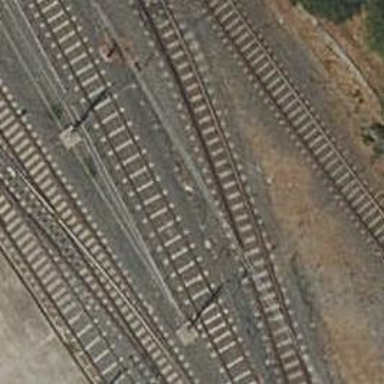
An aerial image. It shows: Electrified contact line.